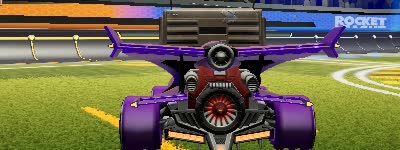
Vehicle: aftershock